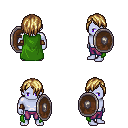
a pixel art fantasy rpg character, male body template, dark elf, purple skin, green cape, magenta pants, blonde bangs hairstyle, leather bracers, shield, four views (front, back, left, right), 2x2 character sprite sheet, small pixel art, hard edges, no anti-aliasing